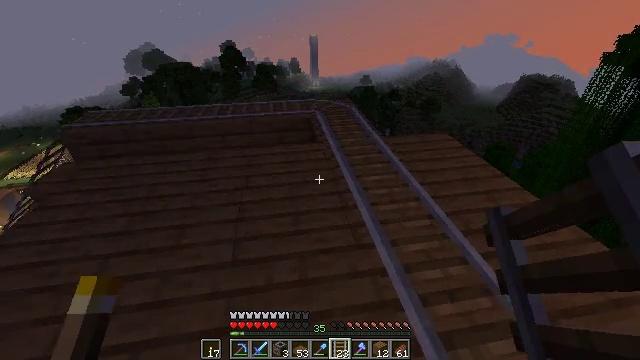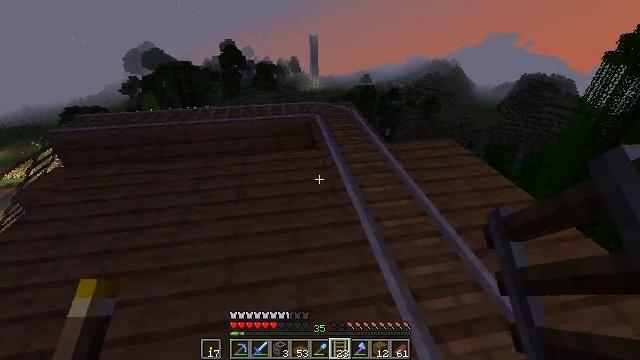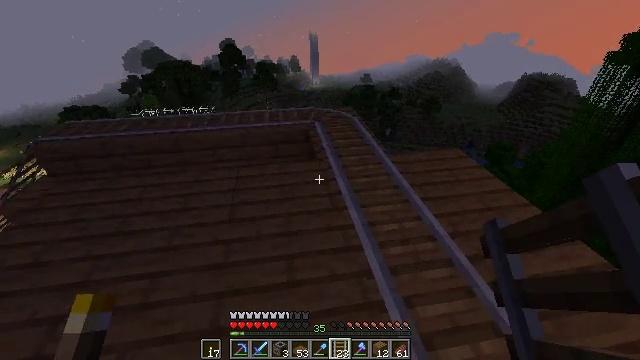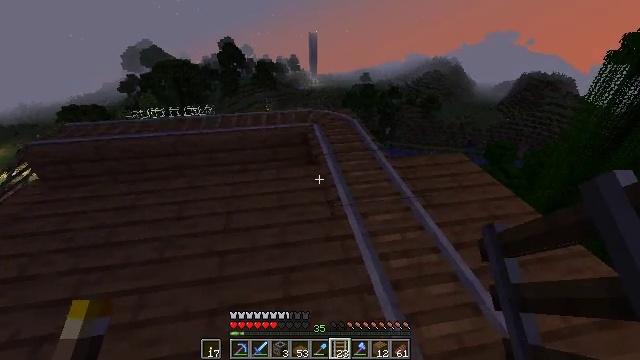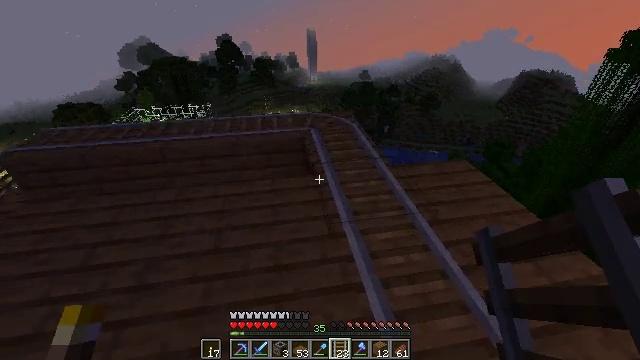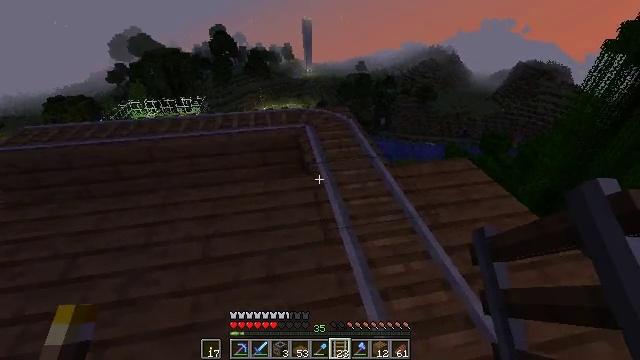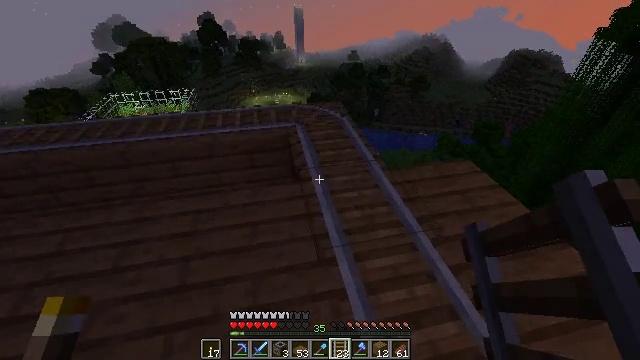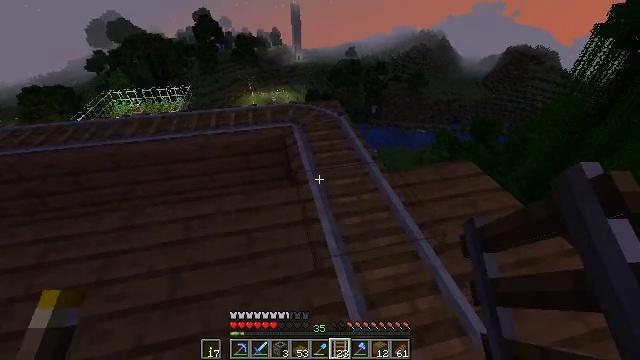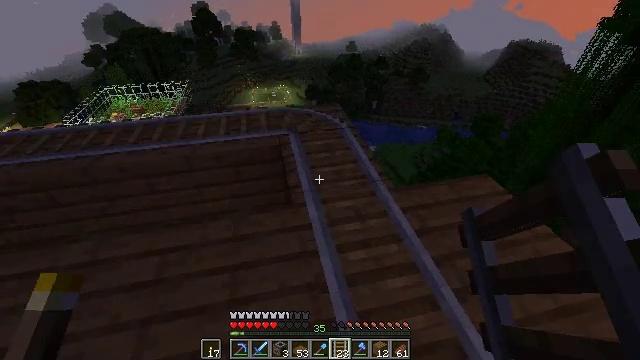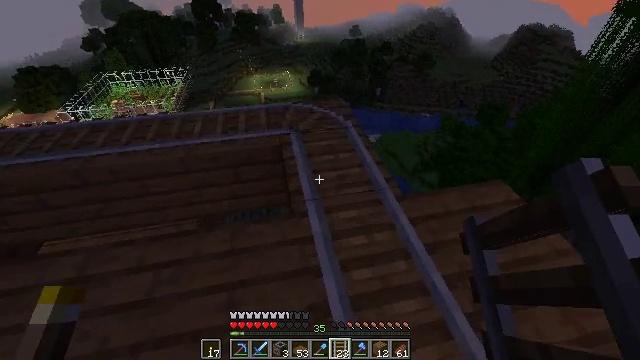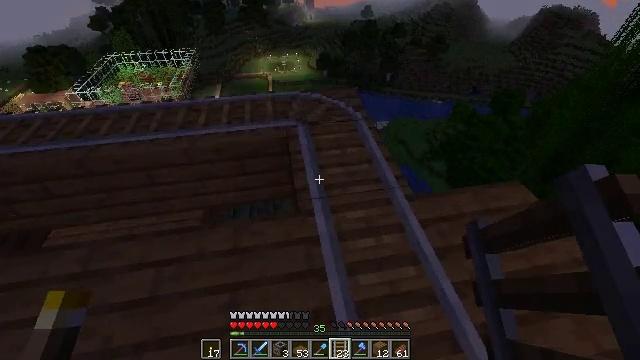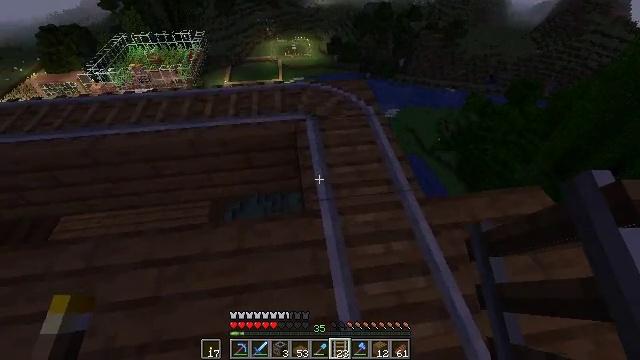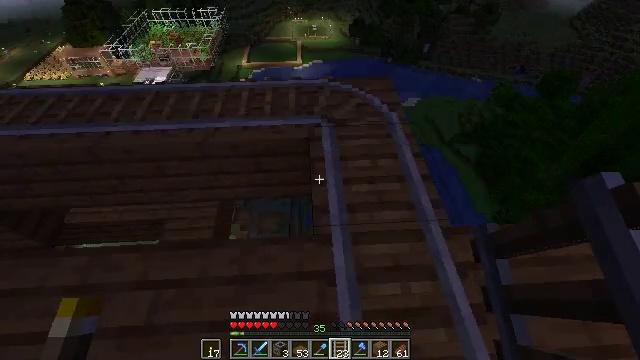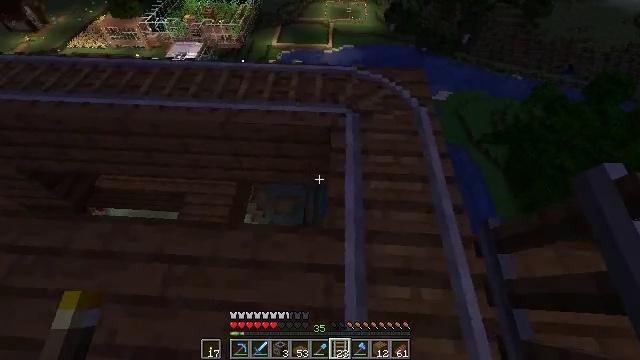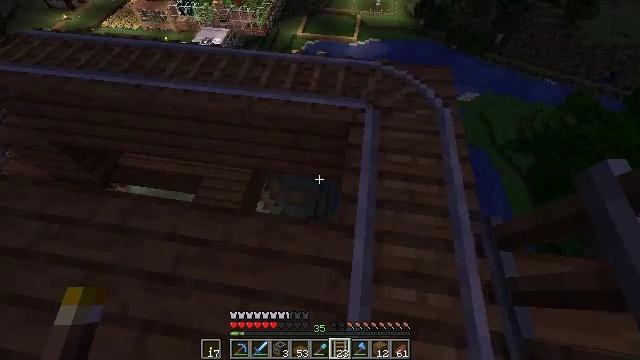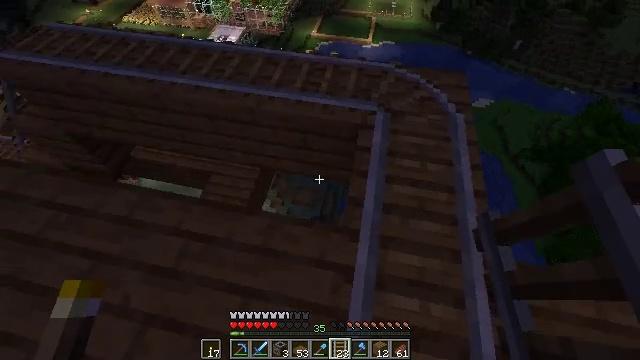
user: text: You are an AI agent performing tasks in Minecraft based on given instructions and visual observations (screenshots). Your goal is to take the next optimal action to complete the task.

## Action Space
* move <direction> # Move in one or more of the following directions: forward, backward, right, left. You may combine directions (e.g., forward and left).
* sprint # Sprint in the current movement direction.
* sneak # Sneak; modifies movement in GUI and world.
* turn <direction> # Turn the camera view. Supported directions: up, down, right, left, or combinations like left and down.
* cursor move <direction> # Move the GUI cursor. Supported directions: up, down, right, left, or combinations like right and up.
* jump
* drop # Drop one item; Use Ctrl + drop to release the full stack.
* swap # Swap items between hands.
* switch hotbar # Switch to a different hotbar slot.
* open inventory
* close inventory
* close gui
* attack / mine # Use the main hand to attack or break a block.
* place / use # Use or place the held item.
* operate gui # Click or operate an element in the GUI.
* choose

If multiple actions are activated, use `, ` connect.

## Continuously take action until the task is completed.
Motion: motion action
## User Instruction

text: Prepare rabbit stew on the crafting table.
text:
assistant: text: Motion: move forward
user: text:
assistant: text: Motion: move forward
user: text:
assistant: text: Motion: move forward
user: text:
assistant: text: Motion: move forward
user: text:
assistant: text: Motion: move forward, turn down
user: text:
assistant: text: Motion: move forward, turn right and down
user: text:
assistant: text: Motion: move forward
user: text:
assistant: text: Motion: move forward, turn down
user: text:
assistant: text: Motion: move forward, turn down
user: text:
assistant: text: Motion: move forward, turn left and down
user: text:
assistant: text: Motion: move forward, turn left and down
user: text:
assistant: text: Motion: turn left and down
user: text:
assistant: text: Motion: turn left and down
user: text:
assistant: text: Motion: turn left and down
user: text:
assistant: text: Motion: turn left
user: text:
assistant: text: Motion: turn left
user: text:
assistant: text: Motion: turn left
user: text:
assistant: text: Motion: turn left and up
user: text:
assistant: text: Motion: turn left and up
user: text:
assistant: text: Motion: turn left
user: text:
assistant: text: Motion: no_op
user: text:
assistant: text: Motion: no_op
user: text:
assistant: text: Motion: no_op
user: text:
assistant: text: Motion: move forward
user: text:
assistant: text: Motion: move forward and move left
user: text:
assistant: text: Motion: move forward and move left, turn right
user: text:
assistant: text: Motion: move forward and move left, turn right
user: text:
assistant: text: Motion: move forward and move left, turn right and down
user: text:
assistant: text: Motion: move forward and move left, turn right
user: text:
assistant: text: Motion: move forward and move left, turn right